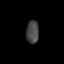
Tissue: lung
Cell type: Epithelial cells
Senescence score: 0.5756
Nuclear area (px): 280
Mean DAPI intensity: 70.45